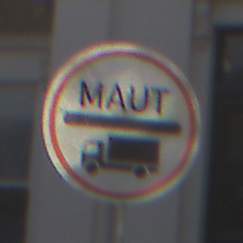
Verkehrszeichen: Mautpflicht
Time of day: MorningAfternoon
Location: Outdoor (Urban)
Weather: PartlyCloudy
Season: NotSpecified
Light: Natural